Interaction volume radius: 10 \u00c5
Interaction volume height: 10 \u00c5
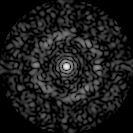
Disorder parameter: 0.8617